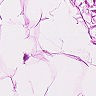
Metastatic tissue present: no